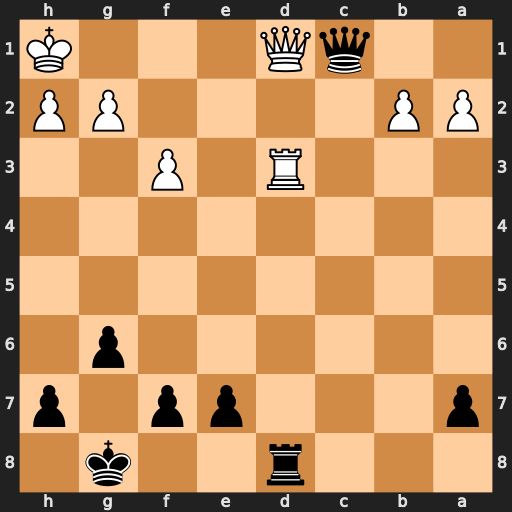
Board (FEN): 3r2k1/p3pp1p/6p1/8/8/3R1P2/PP4PP/2qQ3K
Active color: b
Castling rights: -
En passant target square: -
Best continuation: Qxd1+ Rxd1 Rxd1#